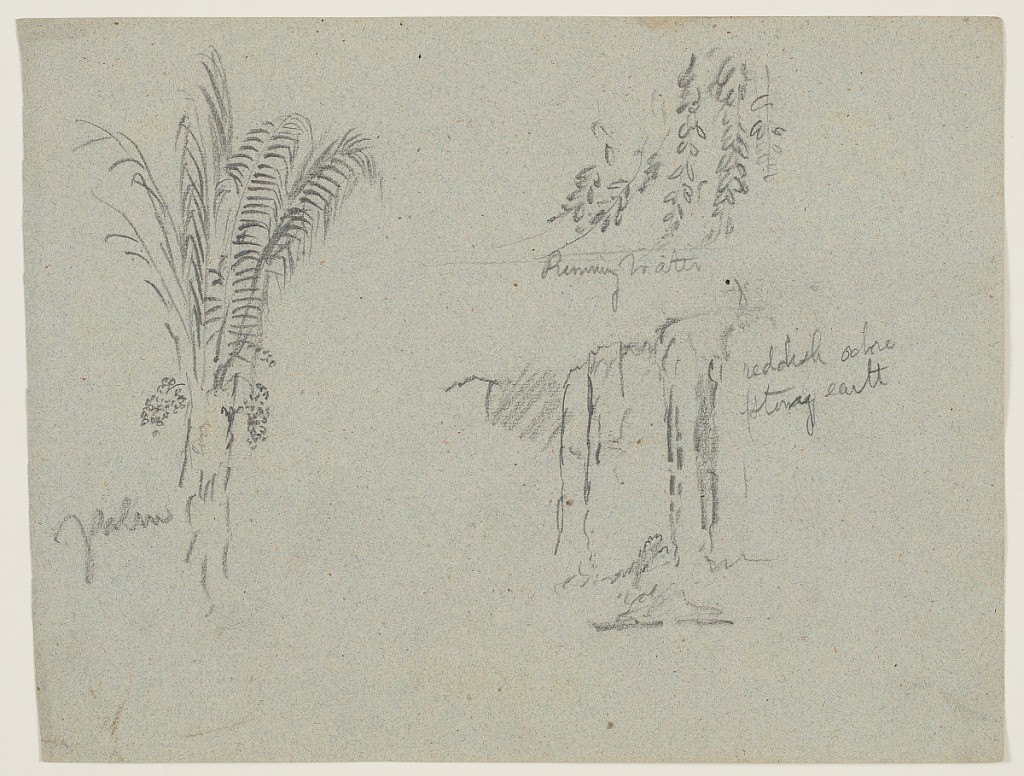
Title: Botanical Sketches from the Río Magdalena, Colombia
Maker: Frederic Edwin Church, American, 1826–1900
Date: May 1853
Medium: Graphite on gray-green laid paper
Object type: Drawing
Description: Botanical sketches along the Magdalena River, Colombia. Palm tree visible at left and a hanging bough with leaves visible at right. Sketch of each with foliage at lower right.